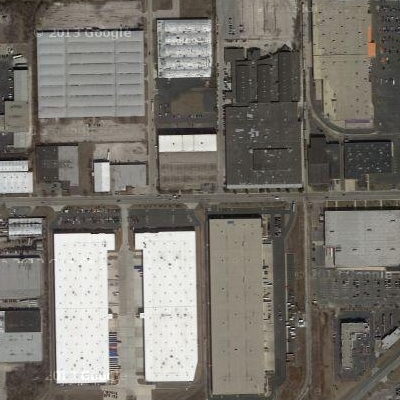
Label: cIndustry